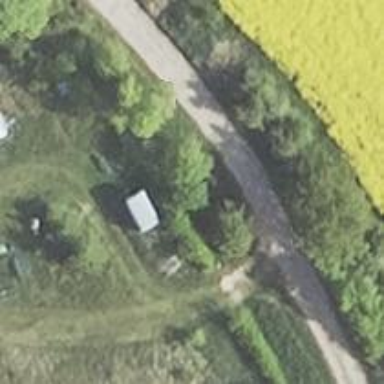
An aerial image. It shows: Farm shop.